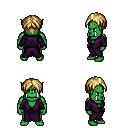
a pixel art fantasy rpg character, male body template, orc, green skin, purple robe, teal pants, blonde parted hairstyle, four views (front, back, left, right), 2x2 character sprite sheet, small pixel art, hard edges, no anti-aliasing